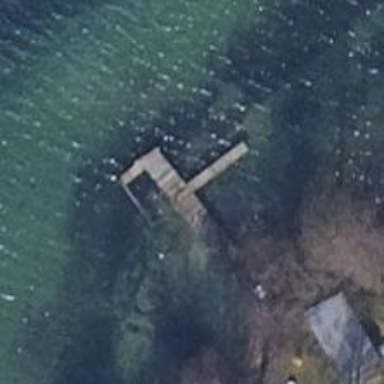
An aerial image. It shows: Man-made pier.